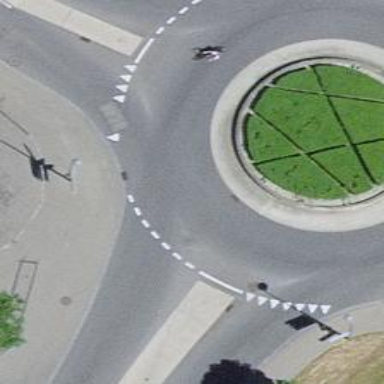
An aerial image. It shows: Secondary road around roundabout.